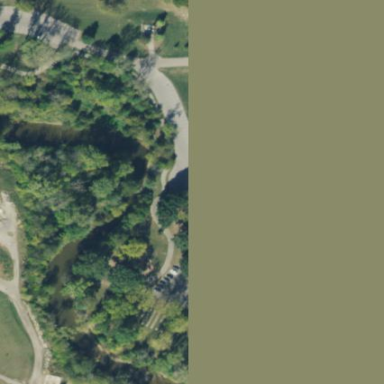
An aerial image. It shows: Park.